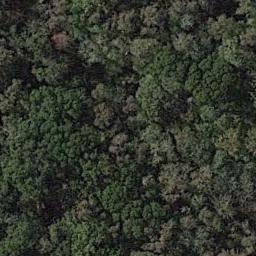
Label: forest